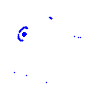
Particle: electron